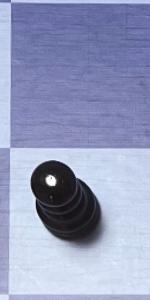
Label: Pawn_Black